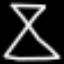
Label: hourglass